Milling tool wear sample.
Tool blade image: 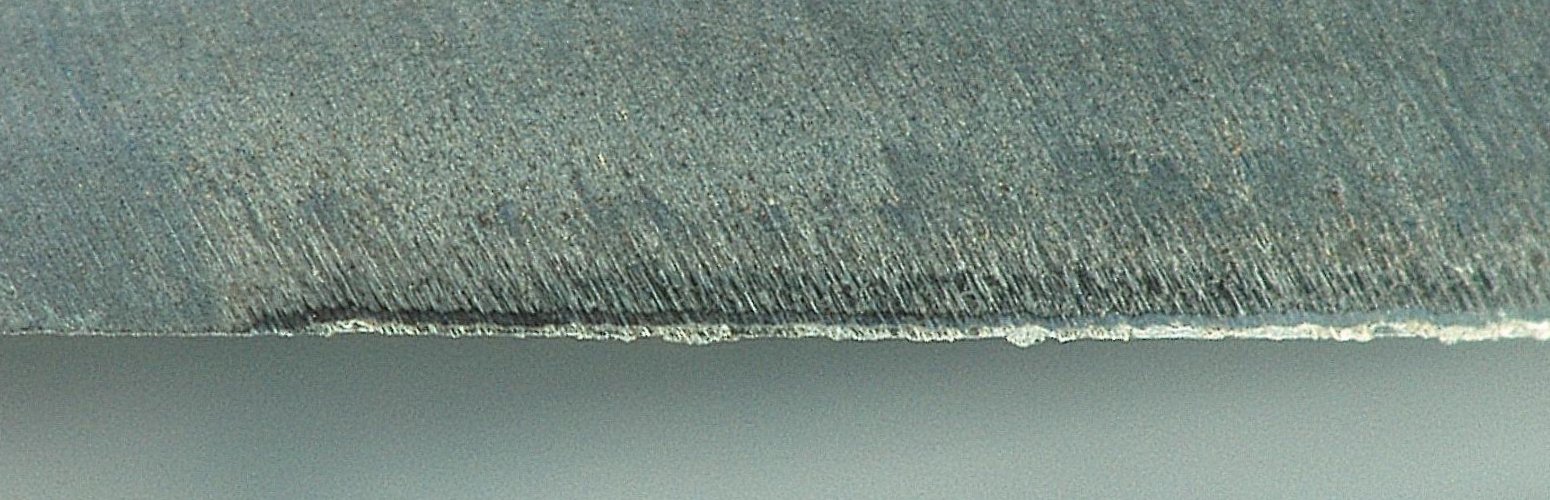
Chip image: 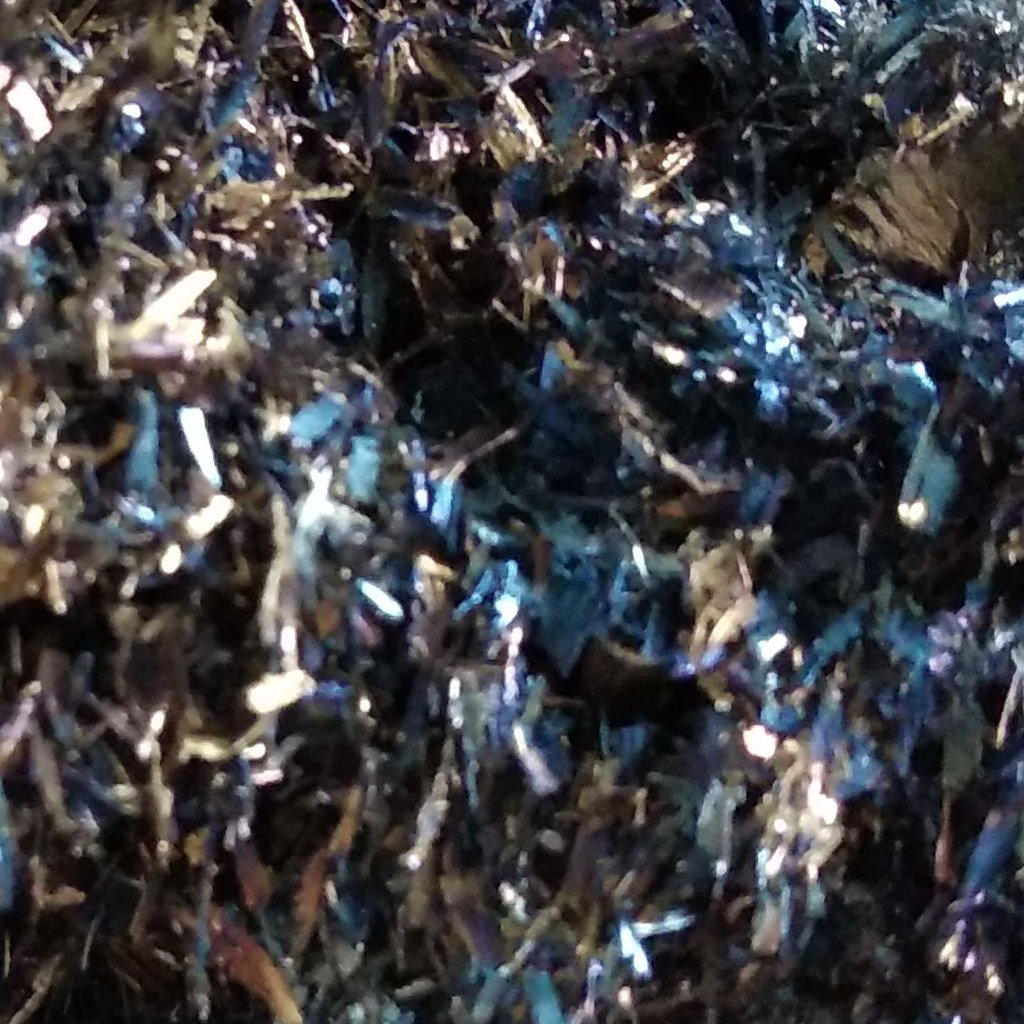
Workpiece image: 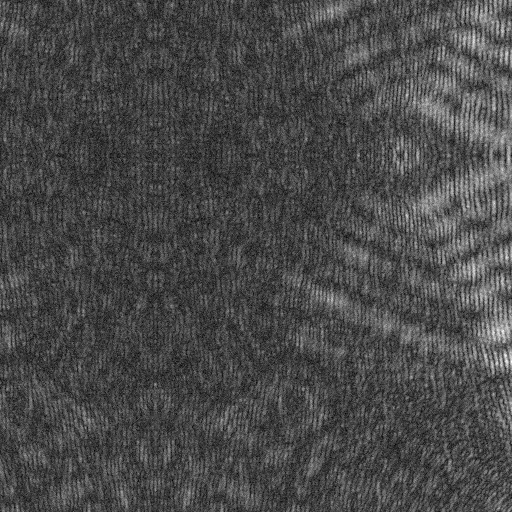
Tool wear state: sharp
Gaps: 0
Flank wear: 46
Overhang: 23.6
Force-signal Mel-spectrograms (X, Y, Z axes): 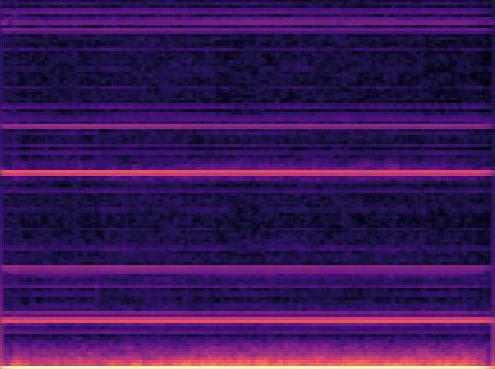 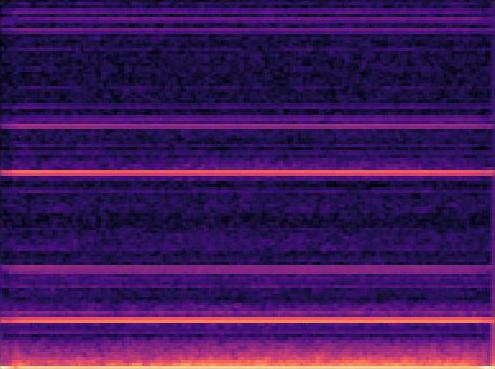 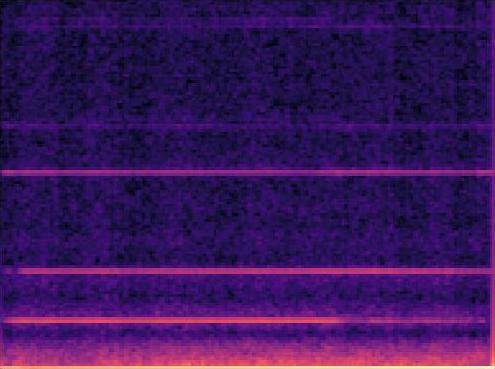
Force-signal scalograms (X, Y, Z axes): 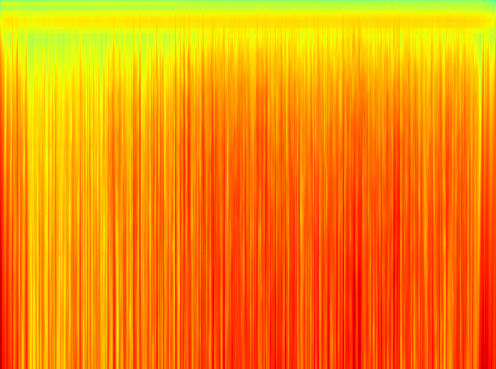 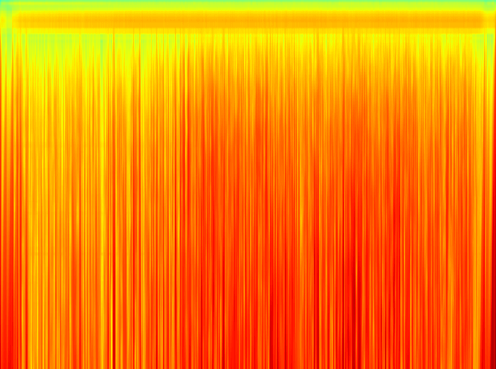 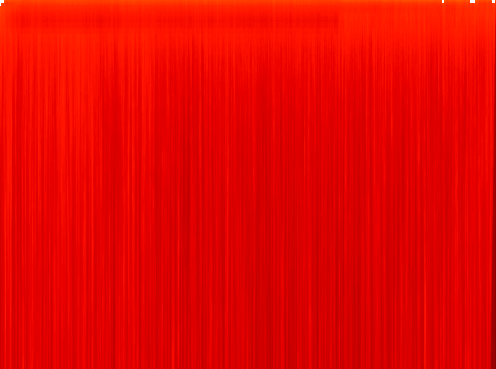
Force phase: initial_break_in_wear